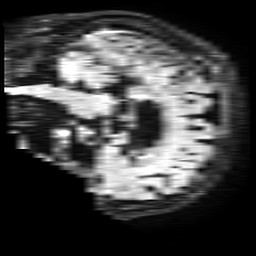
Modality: FLAIR
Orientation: sagittal
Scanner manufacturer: philips
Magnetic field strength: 1.5 T
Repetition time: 6 s
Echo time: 0.1048 s